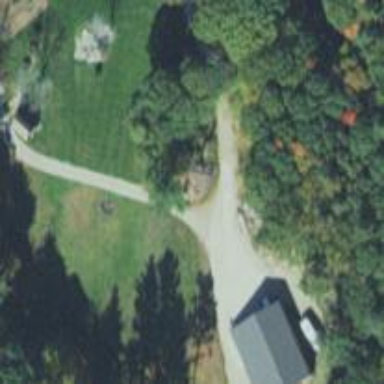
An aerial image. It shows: Driveway.